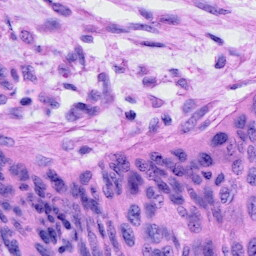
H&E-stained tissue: Cervix